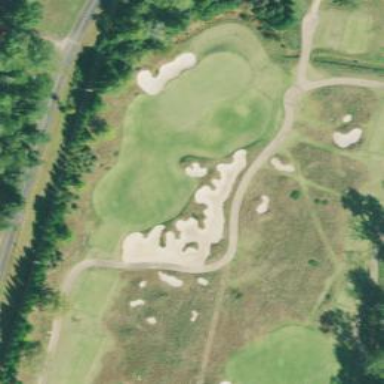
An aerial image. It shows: Golf bunker filled with sandy terrain.